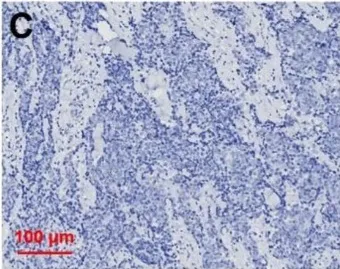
Immunohistochemical staining of primary squamous cell carcinoma of the thyroid (magnification x 200). TG.
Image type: pathology (immunostaining)